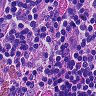
Metastatic tissue present: no